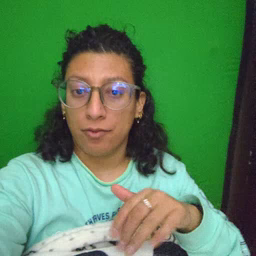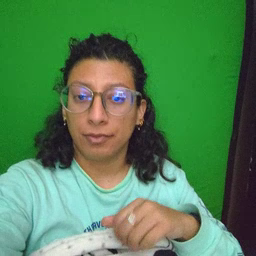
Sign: flower